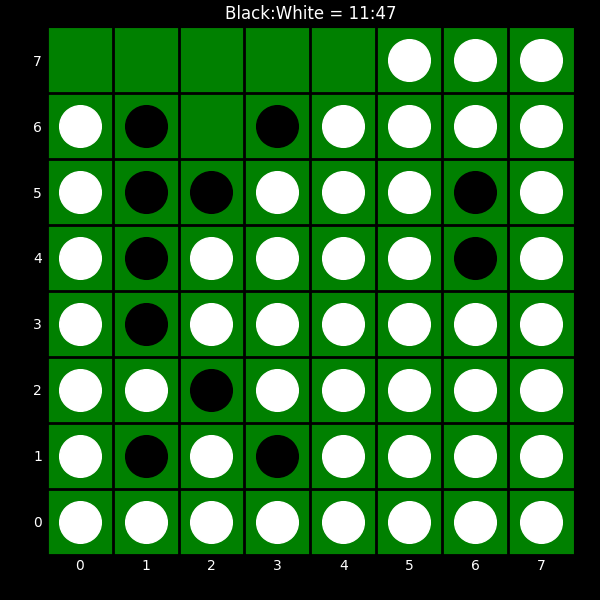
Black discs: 11
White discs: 47